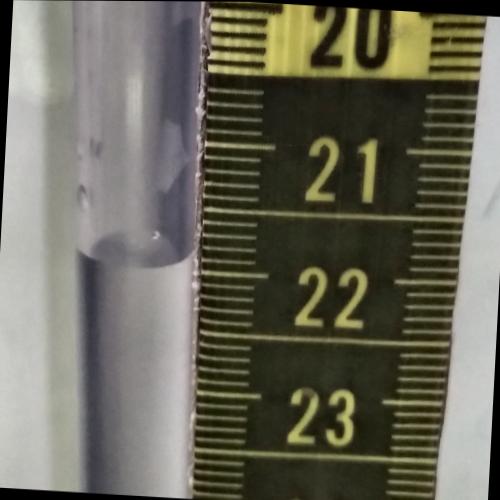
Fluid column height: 21.9 cm